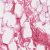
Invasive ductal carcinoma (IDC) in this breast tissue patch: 0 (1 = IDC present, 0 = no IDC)